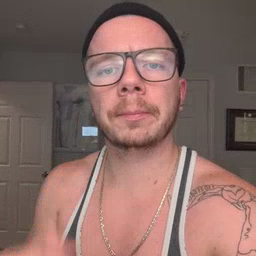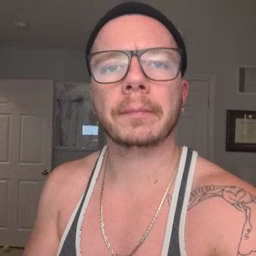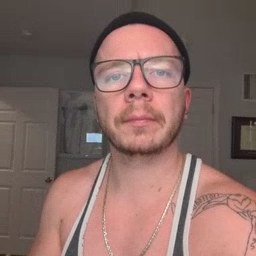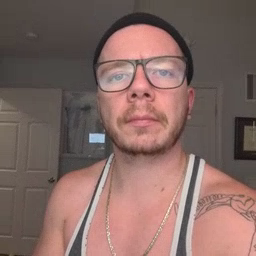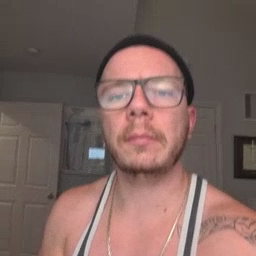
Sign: mouth